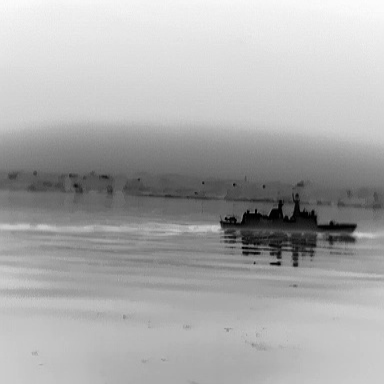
There is a warship in the infrared image.